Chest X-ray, PA view. Patient: 52 years old, sex M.
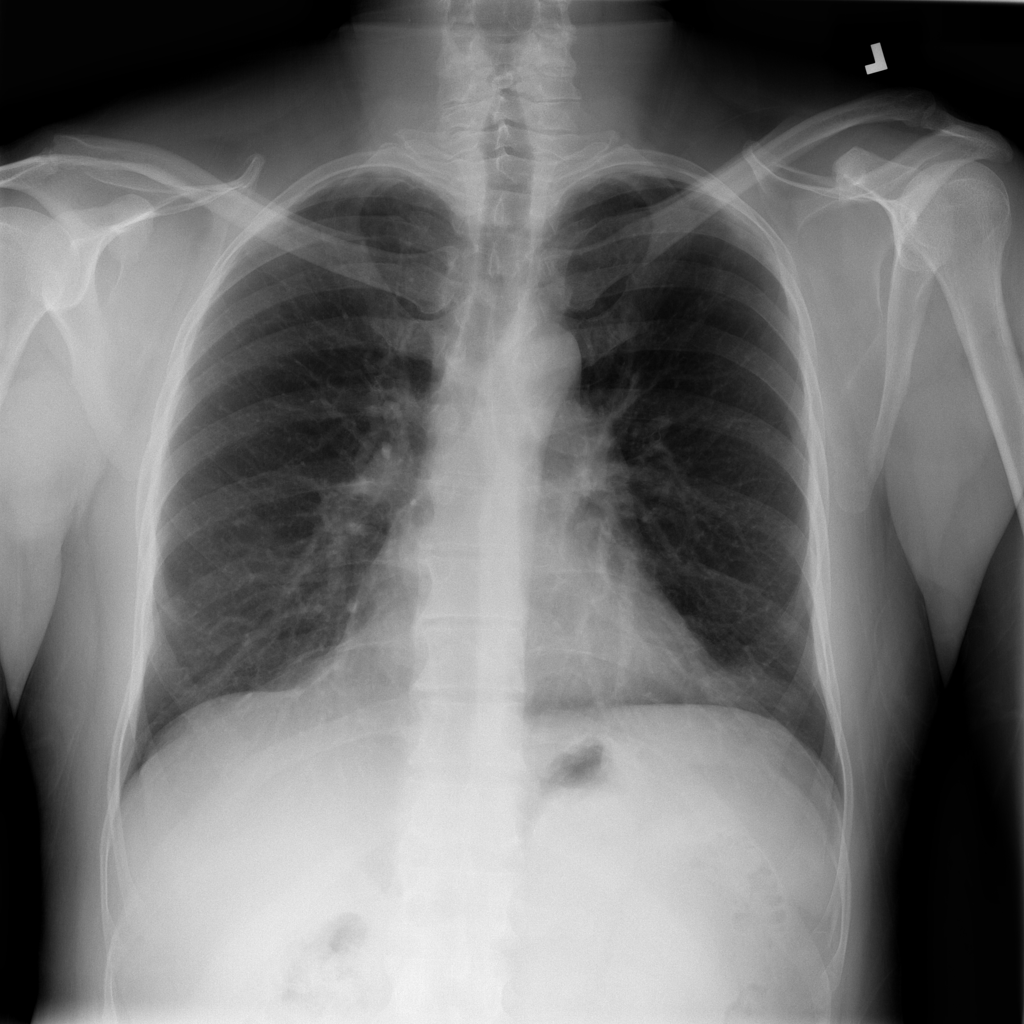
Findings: Infiltration